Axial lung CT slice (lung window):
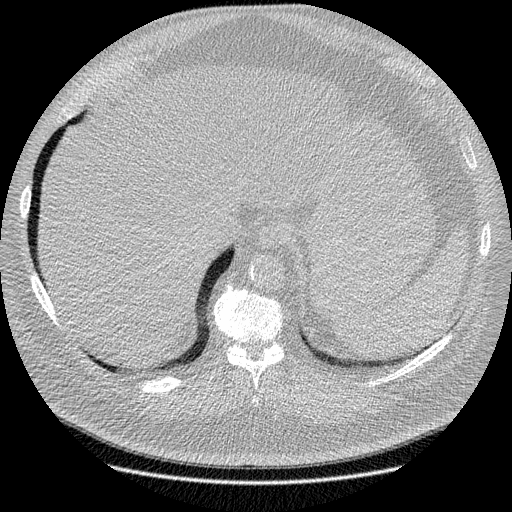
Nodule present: no